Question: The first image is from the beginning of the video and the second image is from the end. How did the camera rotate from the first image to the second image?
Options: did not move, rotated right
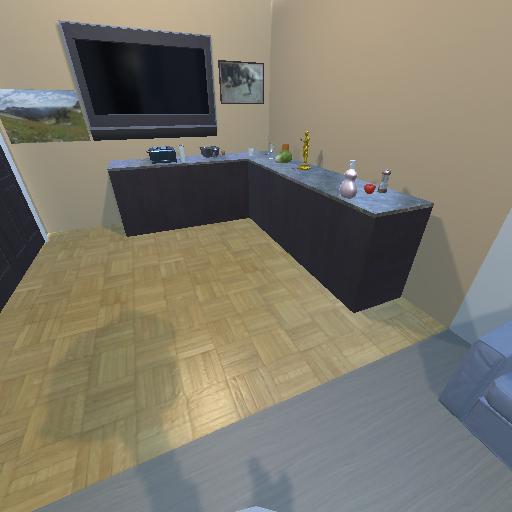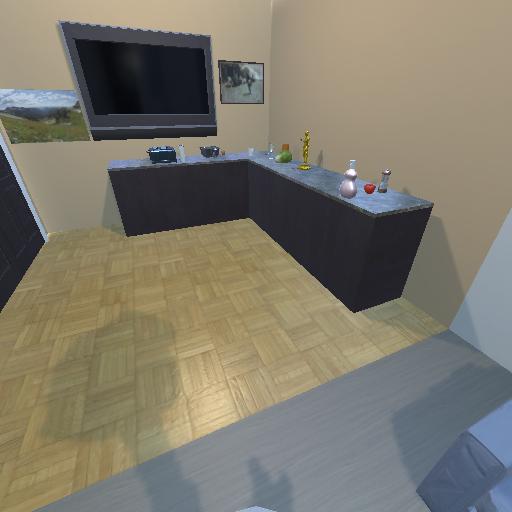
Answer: did not move